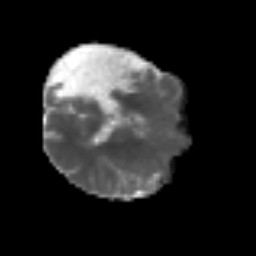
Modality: MD
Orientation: axial
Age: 58
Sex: male
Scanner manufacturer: siemens
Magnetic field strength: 3 T
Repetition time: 3.2 s
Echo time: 0.081 s